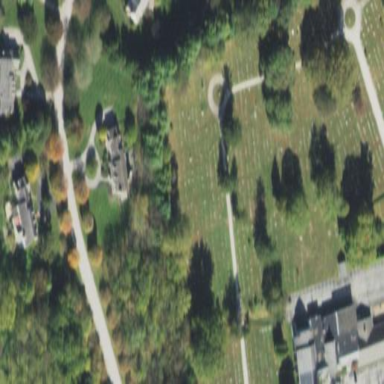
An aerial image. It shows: Cemetery or graveyard.